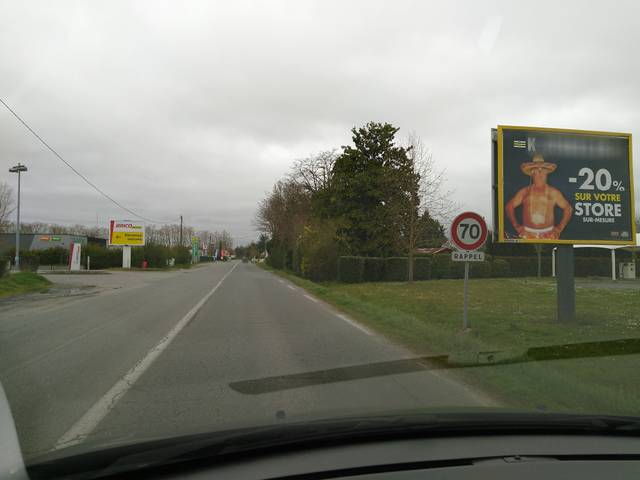
Region: France
Coordinates: 44.831, 0.4986